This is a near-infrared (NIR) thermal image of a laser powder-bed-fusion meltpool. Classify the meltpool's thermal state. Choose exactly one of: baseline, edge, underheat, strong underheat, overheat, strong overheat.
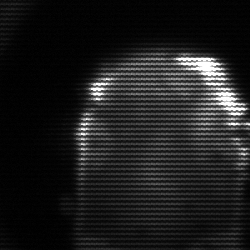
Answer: baseline